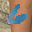
Label: 6